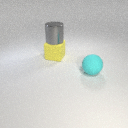
large yellow rubber cube behind large cyan rubber sphere